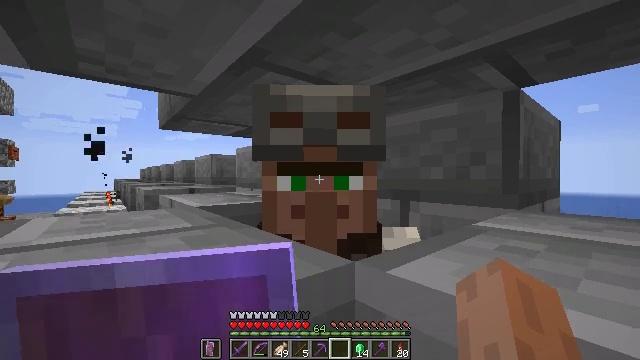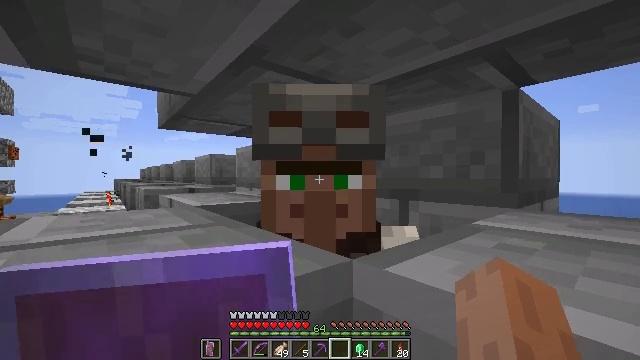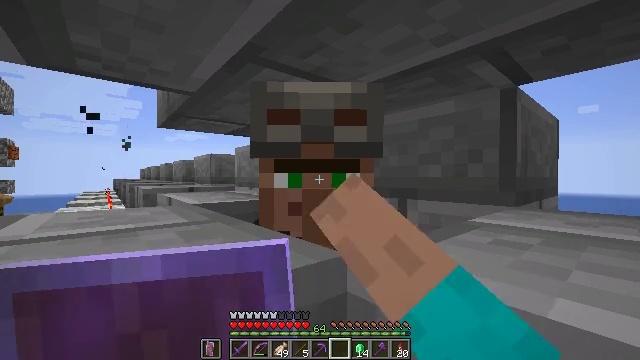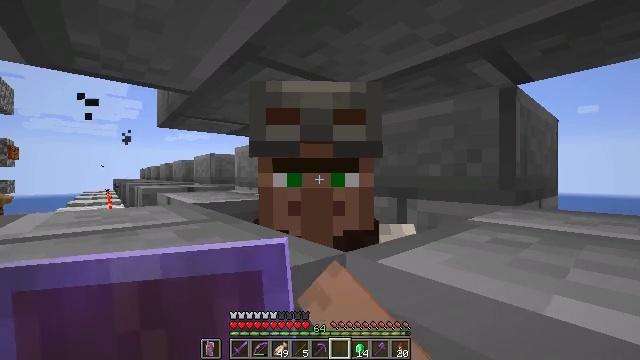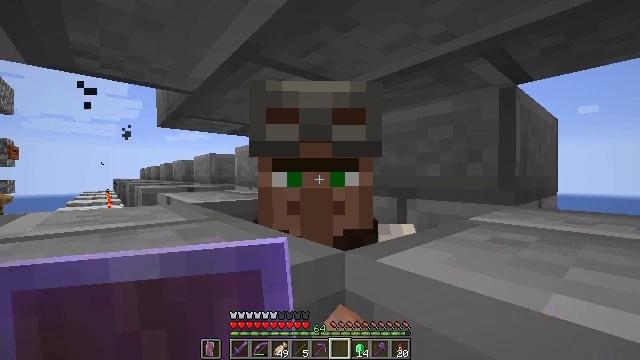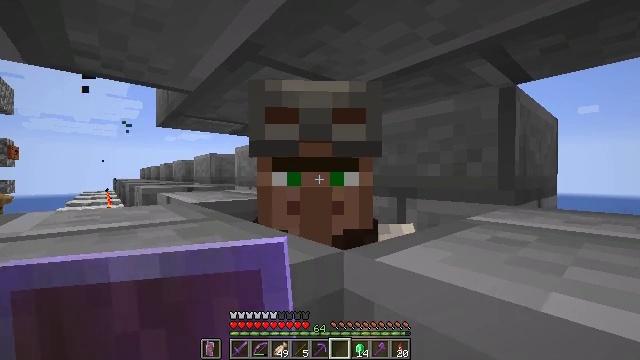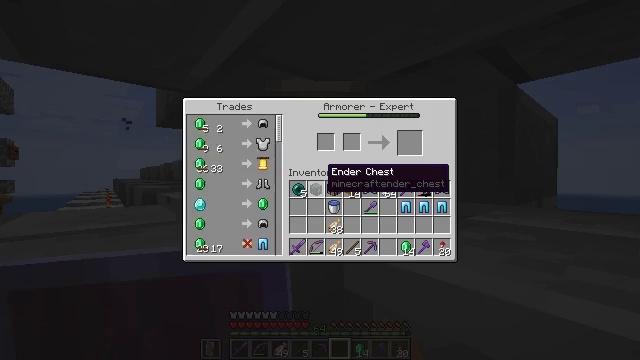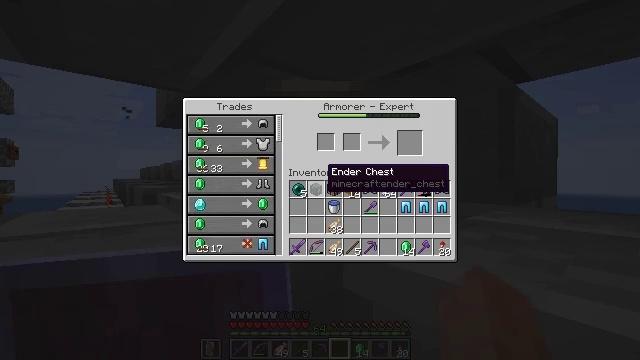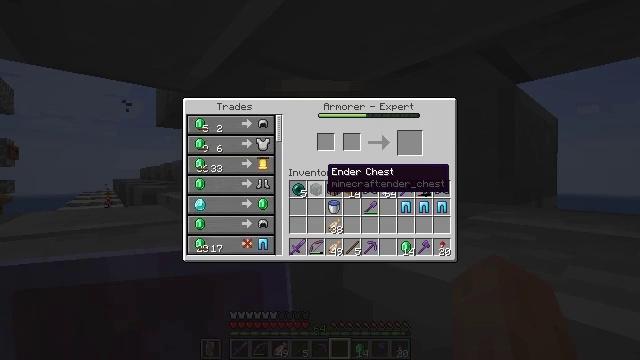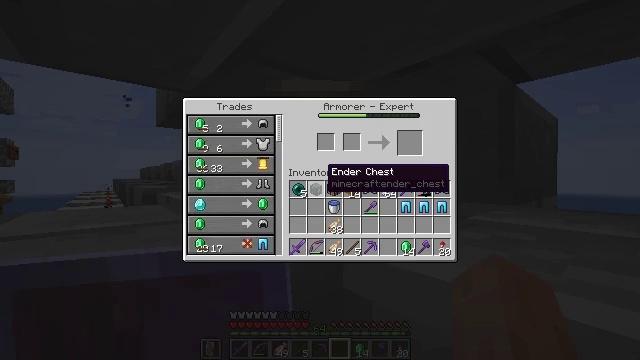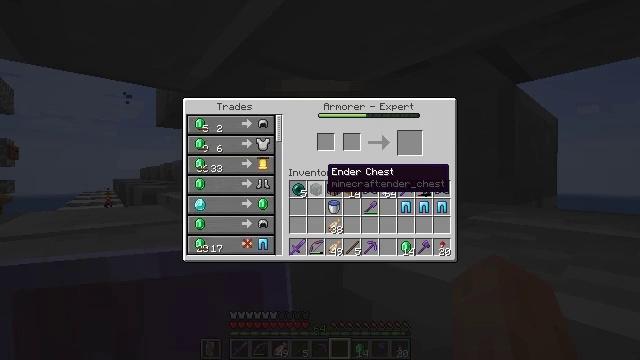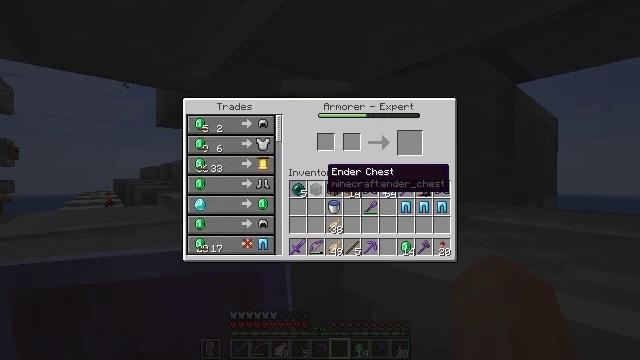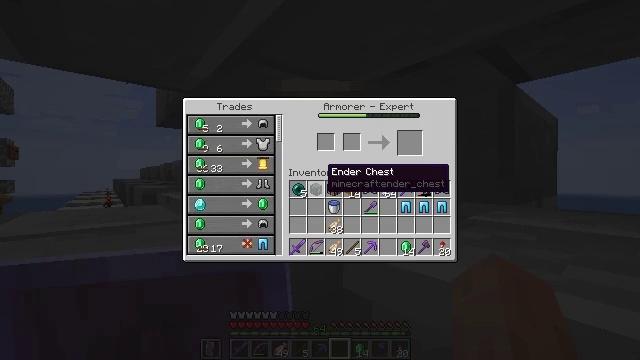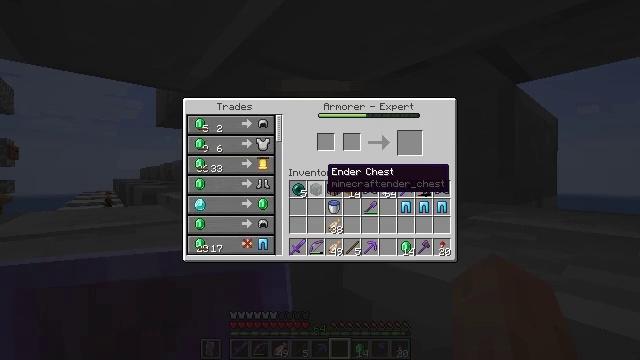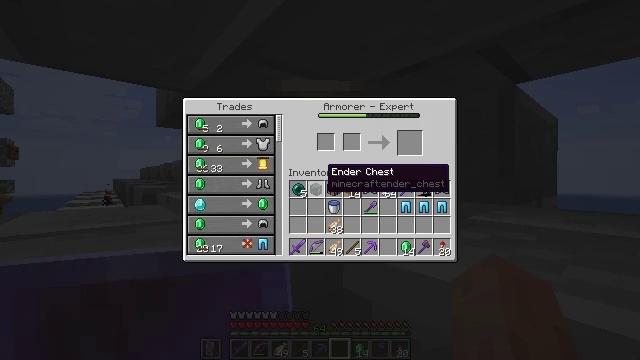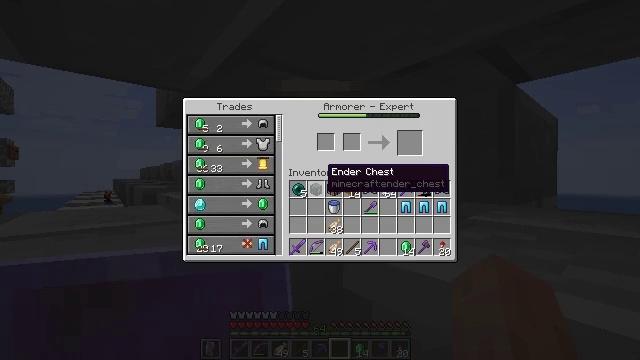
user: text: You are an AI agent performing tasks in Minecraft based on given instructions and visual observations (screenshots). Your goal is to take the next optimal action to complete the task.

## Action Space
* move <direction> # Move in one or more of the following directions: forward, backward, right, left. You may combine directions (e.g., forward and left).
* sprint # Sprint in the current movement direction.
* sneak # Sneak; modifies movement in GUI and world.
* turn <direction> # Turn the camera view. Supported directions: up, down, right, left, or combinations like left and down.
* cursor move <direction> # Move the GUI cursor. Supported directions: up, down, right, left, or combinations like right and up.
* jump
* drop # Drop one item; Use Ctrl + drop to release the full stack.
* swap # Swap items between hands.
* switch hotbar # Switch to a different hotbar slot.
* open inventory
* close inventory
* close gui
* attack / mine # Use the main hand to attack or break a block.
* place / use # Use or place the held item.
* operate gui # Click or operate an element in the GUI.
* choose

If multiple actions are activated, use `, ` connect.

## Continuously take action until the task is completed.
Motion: motion action
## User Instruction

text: Craft a chainmail helmet.
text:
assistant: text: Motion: use / place
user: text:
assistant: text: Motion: use / place
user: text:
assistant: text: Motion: use / place
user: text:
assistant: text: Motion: use / place
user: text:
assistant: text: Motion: no_op
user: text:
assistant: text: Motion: no_op
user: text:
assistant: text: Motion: no_op
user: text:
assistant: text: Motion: no_op
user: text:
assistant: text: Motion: no_op
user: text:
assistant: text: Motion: no_op
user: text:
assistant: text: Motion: no_op
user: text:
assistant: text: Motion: no_op
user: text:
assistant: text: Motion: no_op
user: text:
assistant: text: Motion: no_op
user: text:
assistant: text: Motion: no_op
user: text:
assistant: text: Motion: no_op
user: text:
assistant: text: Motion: no_op
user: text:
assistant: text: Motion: no_op
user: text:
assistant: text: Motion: no_op
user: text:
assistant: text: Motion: no_op
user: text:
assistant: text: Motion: no_op
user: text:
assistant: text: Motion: no_op
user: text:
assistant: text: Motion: no_op
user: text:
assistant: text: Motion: no_op
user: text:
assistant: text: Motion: no_op
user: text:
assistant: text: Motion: no_op
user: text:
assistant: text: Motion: no_op
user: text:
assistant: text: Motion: no_op
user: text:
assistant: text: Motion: no_op
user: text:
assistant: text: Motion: turn left